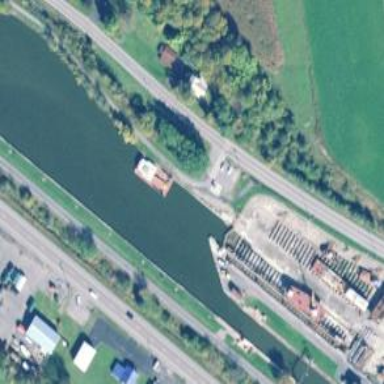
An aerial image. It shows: Lock gate along waterway.